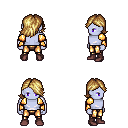
a pixel art fantasy rpg character, male body template, dark elf, purple skin, gold arm armor, gold greaves, blonde swoop hairstyle, maroon shoes, four views (front, back, left, right), 2x2 character sprite sheet, small pixel art, hard edges, no anti-aliasing